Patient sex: M
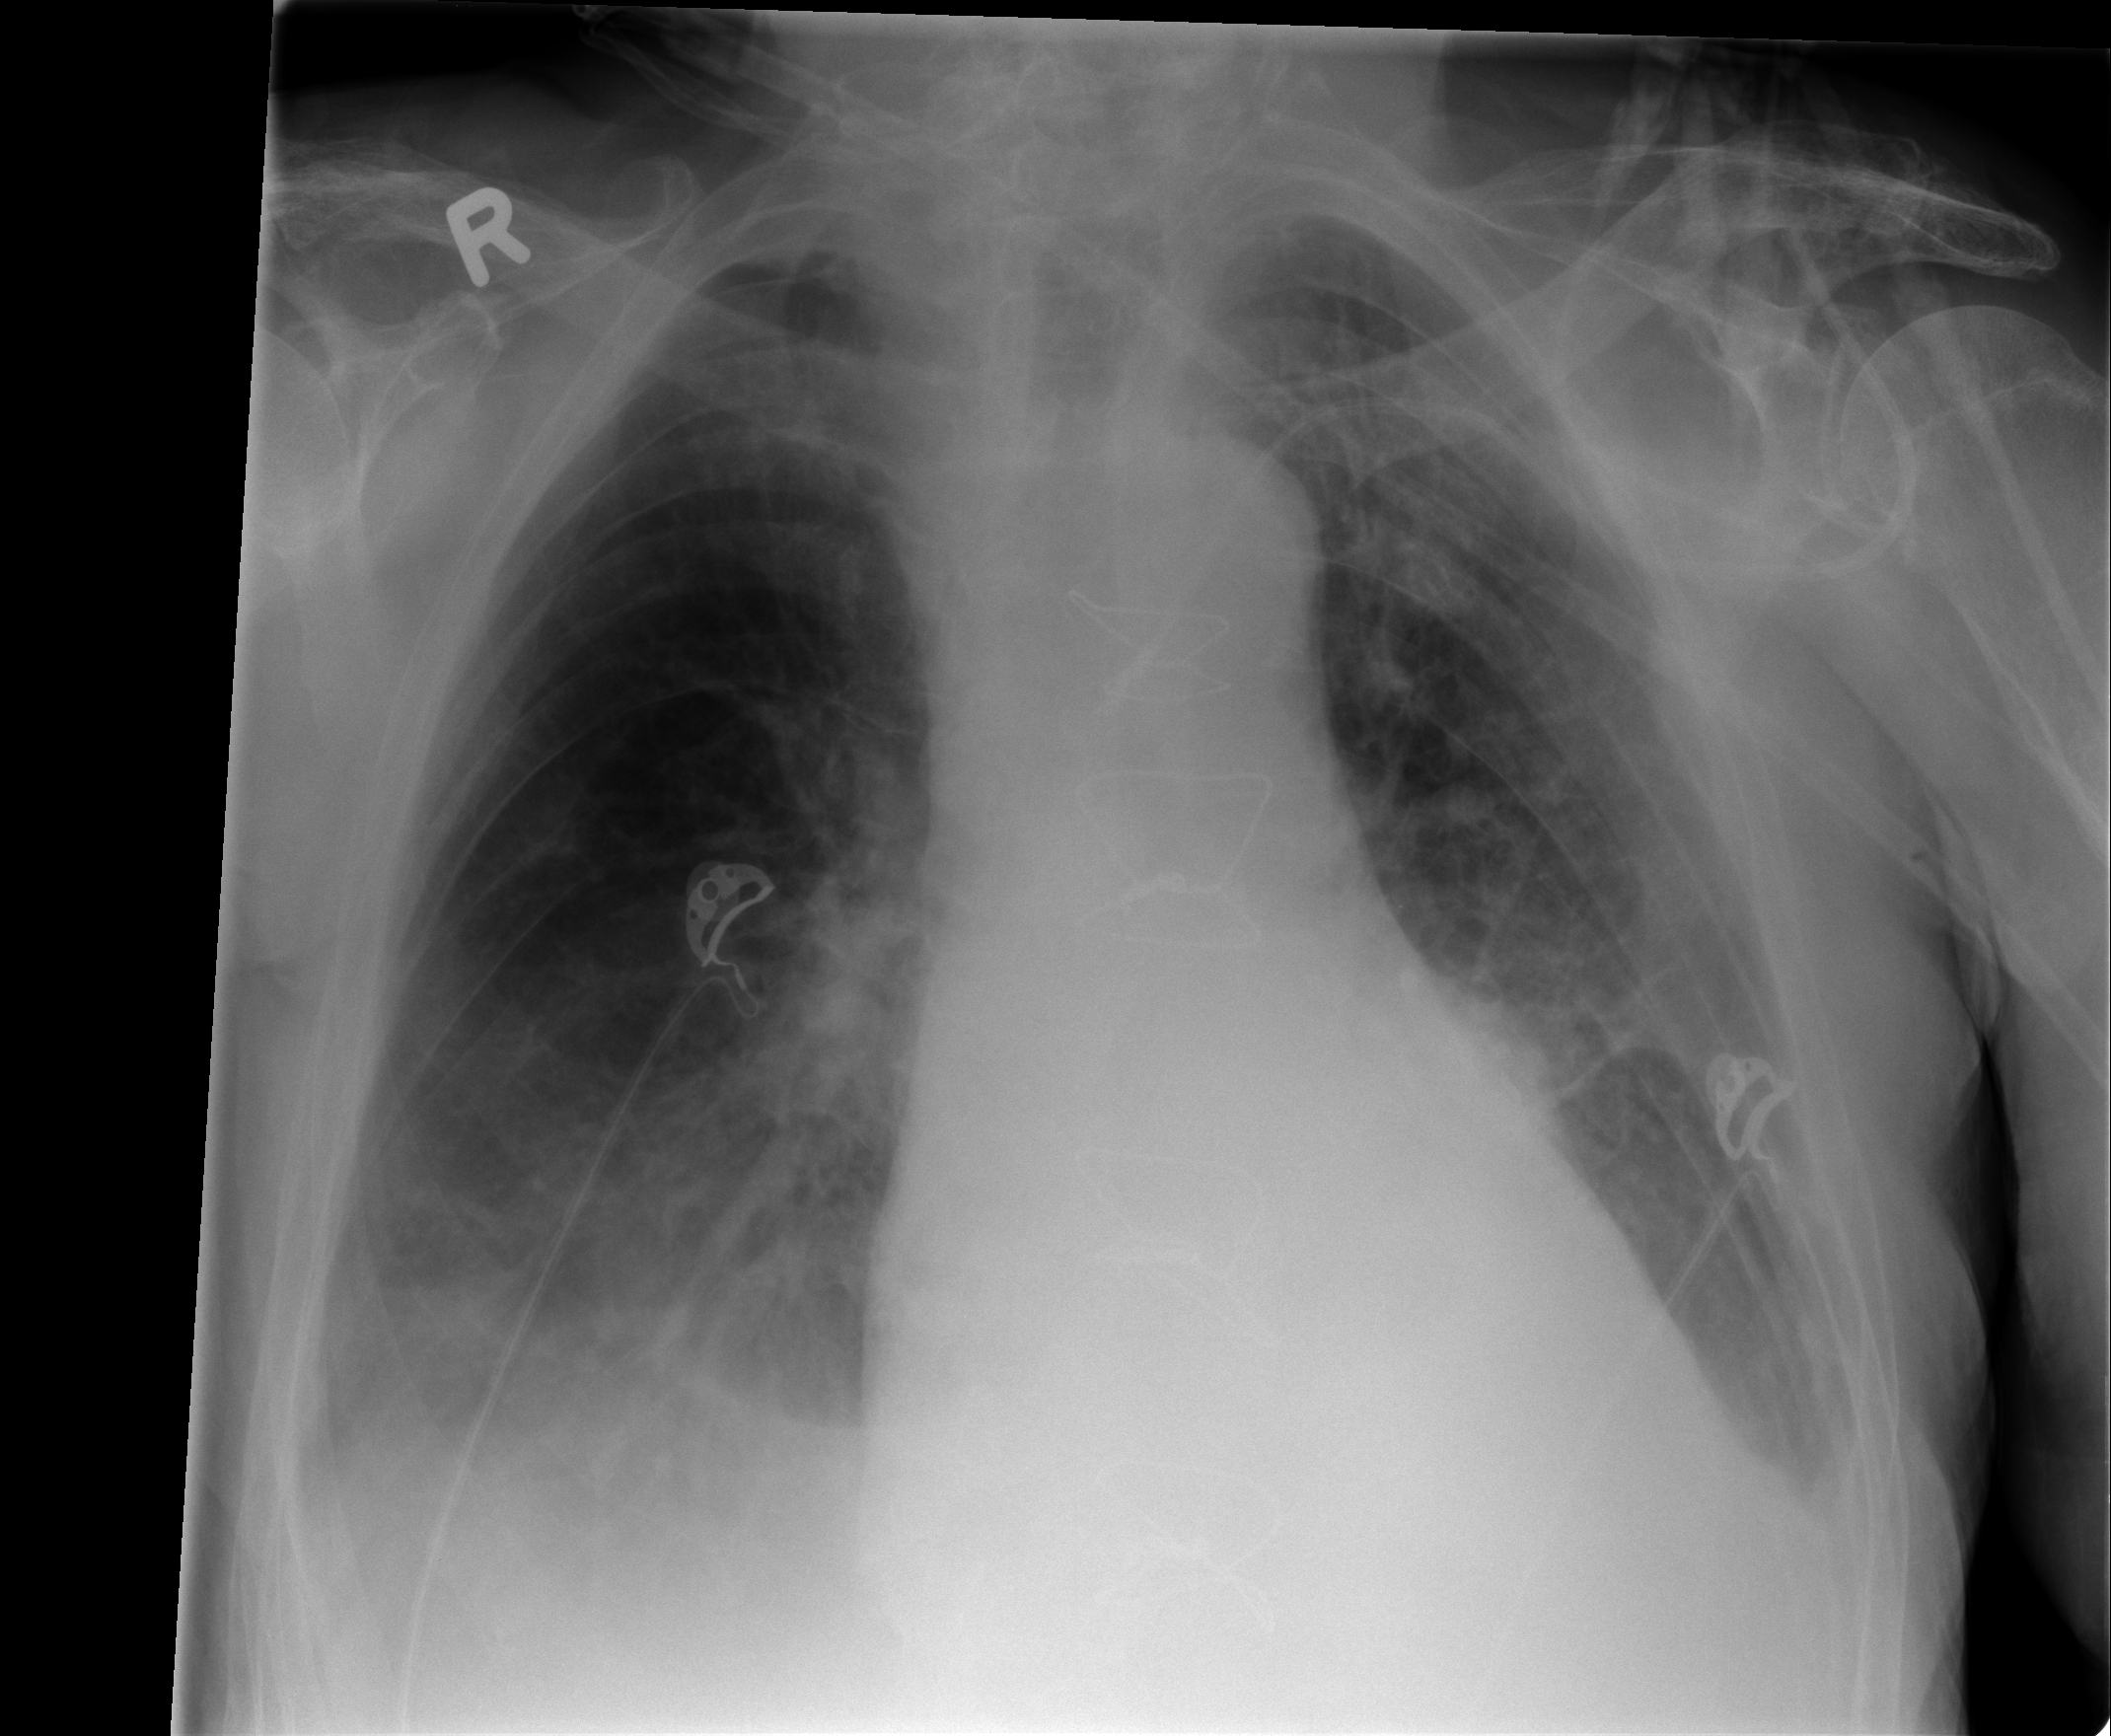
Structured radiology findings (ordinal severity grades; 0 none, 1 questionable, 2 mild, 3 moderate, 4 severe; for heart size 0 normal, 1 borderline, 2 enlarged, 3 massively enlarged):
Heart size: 2
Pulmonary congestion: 2
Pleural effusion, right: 2
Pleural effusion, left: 2
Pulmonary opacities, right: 1
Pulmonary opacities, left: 0
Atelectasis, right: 2
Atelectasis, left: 2